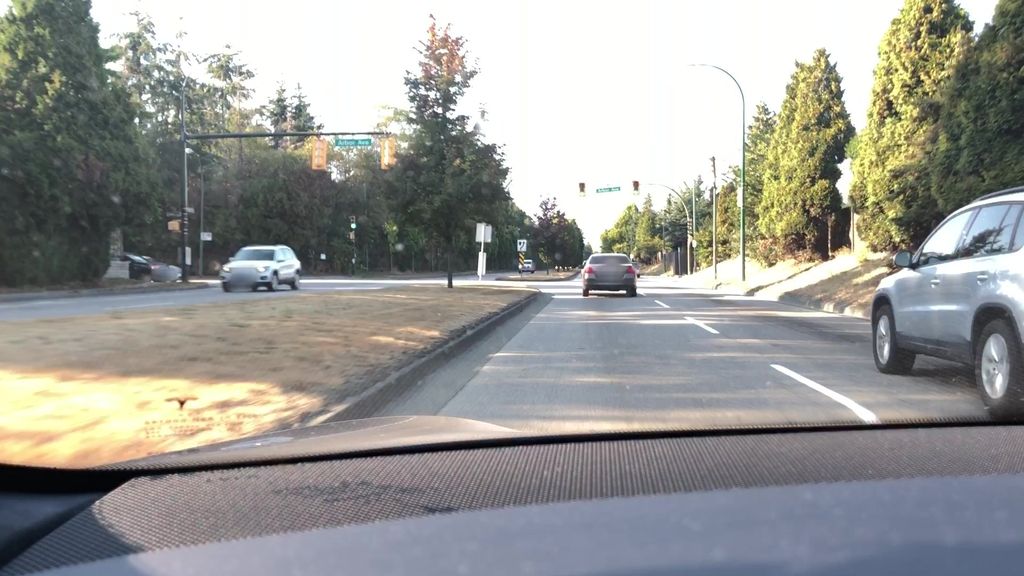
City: vancouver